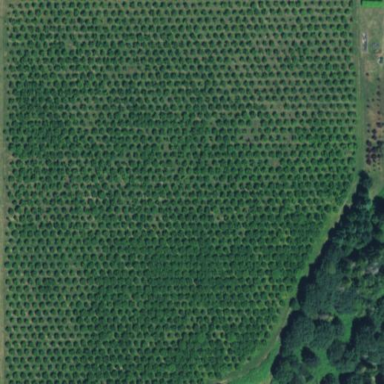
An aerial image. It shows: Orchard.